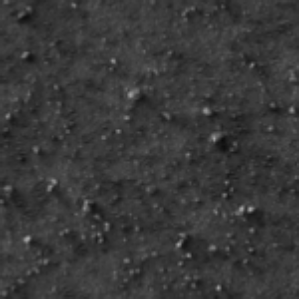
Label: frost